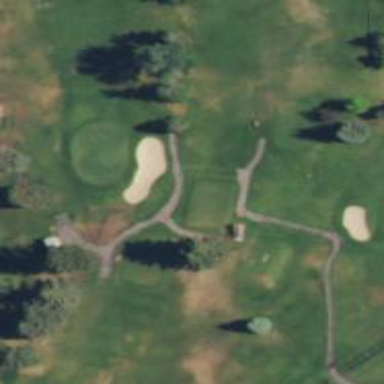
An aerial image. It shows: Service road used as golf cart path.